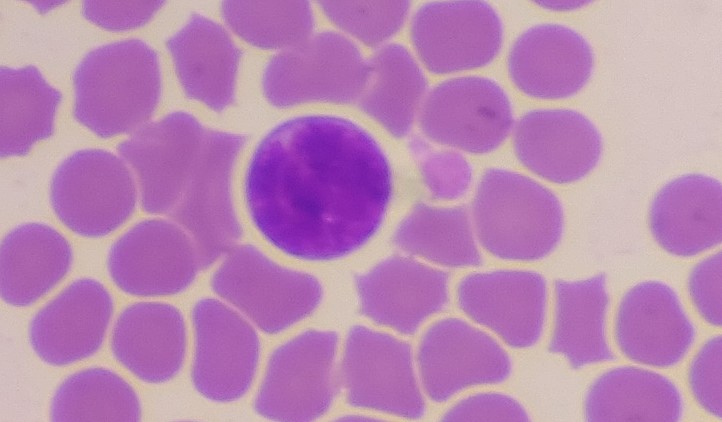
White blood cell type: Lymphocyte